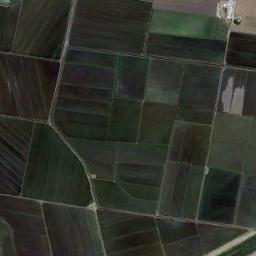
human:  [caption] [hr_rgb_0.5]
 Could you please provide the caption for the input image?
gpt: Some green rectangular farmlands of different sizes are neatly arranged on the ground .

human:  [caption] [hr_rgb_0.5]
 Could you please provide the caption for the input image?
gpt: There are some green and bare rectangular farmland .

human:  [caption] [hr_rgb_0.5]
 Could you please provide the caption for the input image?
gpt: Several dirt roads are in rectangular farmlands .

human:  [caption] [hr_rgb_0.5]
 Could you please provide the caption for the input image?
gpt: Many dense green and purple-green mixed rectangular farms of different sizes .

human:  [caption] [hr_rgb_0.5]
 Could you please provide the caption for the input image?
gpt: There are some brown rectangular farmlands and green ones .